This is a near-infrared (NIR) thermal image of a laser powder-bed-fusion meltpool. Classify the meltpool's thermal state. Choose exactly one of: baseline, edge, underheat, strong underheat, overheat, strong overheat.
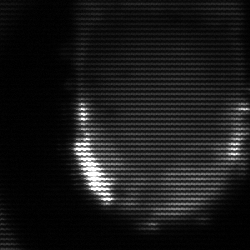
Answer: baseline